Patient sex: M
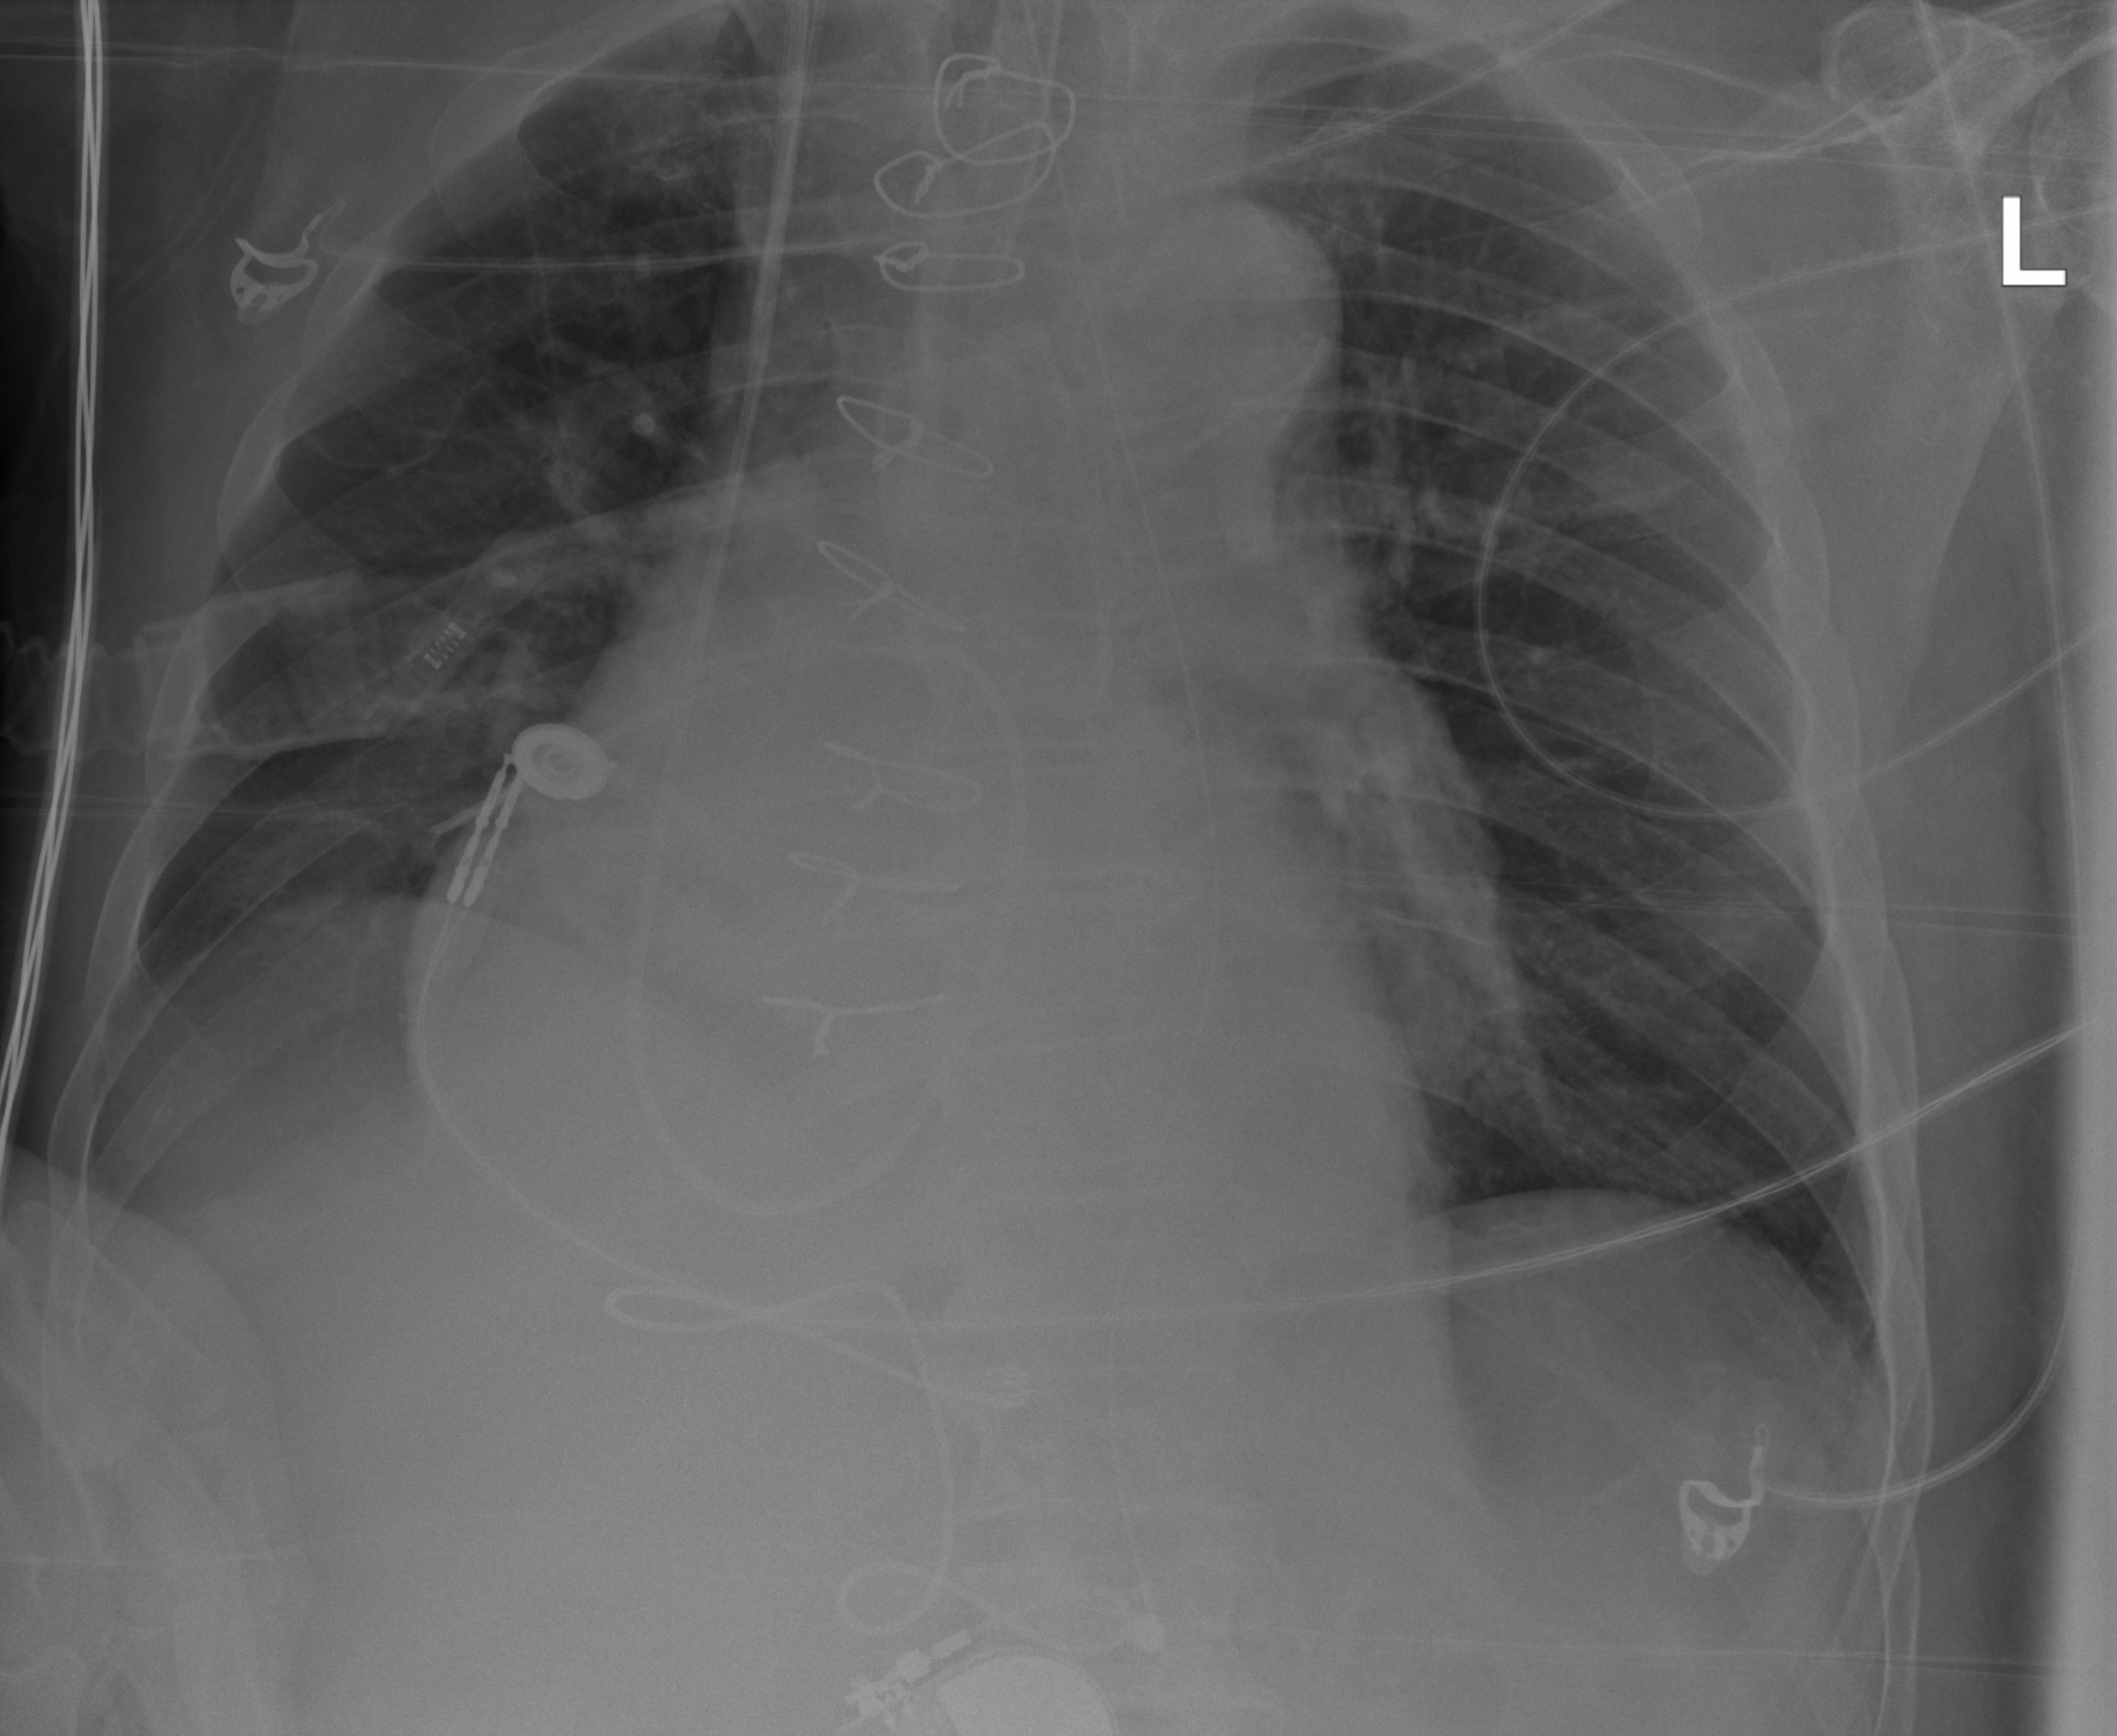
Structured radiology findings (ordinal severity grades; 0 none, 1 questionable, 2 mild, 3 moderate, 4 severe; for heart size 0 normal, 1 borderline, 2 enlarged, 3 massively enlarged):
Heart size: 2
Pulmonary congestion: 0
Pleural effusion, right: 0
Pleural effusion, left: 0
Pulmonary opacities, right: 0
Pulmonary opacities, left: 0
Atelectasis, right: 2
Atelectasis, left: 2